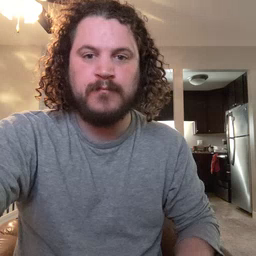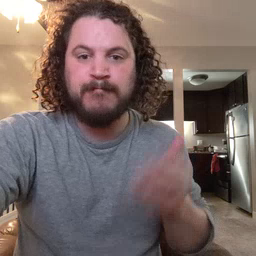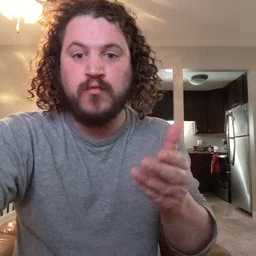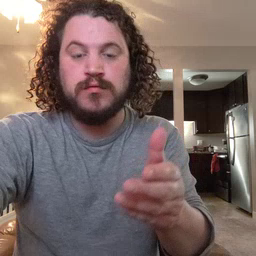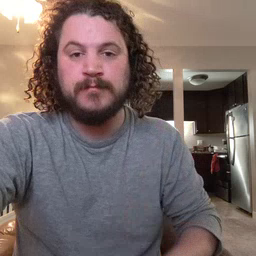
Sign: boat